Question: I've written a little jQuery to slide open a search box when a div is clicked. Basically, on click it shows a div that's initially hidden & inside that div is a search box and a close button. That's all working fine. What isn't working however is the close button. My guesses are that the close button is not hiding that div because it itself is inside the div. Here's what I've got and here's a <URL>.
'''
<ul class="tert-nav">
<li><img alt="" border="0" src="images/icon-cart.png" width="16" height="16" /></li>
<li><img alt="" border="0" src="images/icon-tickets.png" width="16" height="16" /></li>
<li class="searchit">
<img alt="" border="0" class="searchicon" src="images/icon-search.png" width="16" height="16" />
<div class="searchbox">
<img alt="" border="0" class="closesearch" src="images/icon-close.png" width="16" height="16" />
<input placeholder="search..." type="text" />
<input type="submit" value="" />
</div>
</li>
</ul>
'''
'''
$(document).ready(function() {
// Search
$('ul.tert-nav li.searchit').click(function() {
$(this).addClass('search');
$('.searchbox').fadeIn();
$('ul.tert-nav li img.searchicon').hide();
});
$('ul.tert-nav li.searchit img.closesearch').click(function() {
$('.searchbox').hide();
$('ul.tert-nav li').removeClass('search');
});
})
'''
'''
ul.tert-nav {
float: right;
position: absolute;
margin: 0;
padding: 0;
right: 0;
top: 0;
list-style: none;
}
ul.tert-nav li {
float: right;
width: 26px;
height: 28px;
background: #3c3c3c;
text-align: center;
margin-left: 2px;
cursor: pointer;
transition: all .2s ease;
-o-transition: all .2s ease;
-moz-transition: all .2s ease;
-webkit-transition: all .2s ease;
}
ul.tert-nav li:hover {
background: #000;
}
ul.tert-nav .search {
width: 246px;
text-align: left;
cursor: default;
}
ul.tert-nav .search:hover {
background: #3c3c3c;
}
ul.tert-nav .searchbox {
display: none;
width: 100%;
}
ul.tert-nav .searchbox .closesearch {
float: left;
margin: 6px 4px 0px 4px;
cursor: pointer;
}
ul.tert-nav .searchbox .closesearch:hover {
opacity: 0.8;
}
ul.tert-nav .searchbox input[type=text] {
float: left;
width: 184px;
height: 24px;
padding: 0px 0px 0px 10px;
margin: 2px 0px 0px 0px;
border: none;
background: url(images/search-bg.png) no-repeat;
outline: none;
}
ul.tert-nav .searchbox input[type=submit] {
float: left;
width: 26px;
height: 24px;
margin: 2px 0px 0px 0px;
padding: 0px;
border: none;
background: url(images/search-btn.png) no-repeat;
outline: none;
cursor: pointer;
}
'''
Also, here's an example image of the initial state and the clicked/opened state to give a visual idea of what I'm trying to do. Thanks!

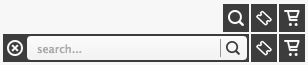
Answer: Because the close button is inside the '.searchit' box, the first handler is also being fired right after. Stop the propagation of the click event during the close handler and it should work:
'''
$('ul.tert-nav li.searchit img.closesearch').click(function(e) {
e.stopPropagation();
$('.searchbox').hide();
$('ul.tert-nav li').removeClass('search');
});
'''